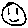
Label: smiley face